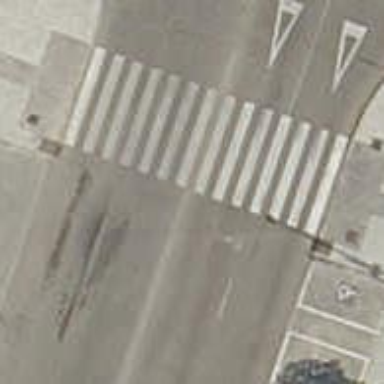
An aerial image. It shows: Uncontrolled road crossing.